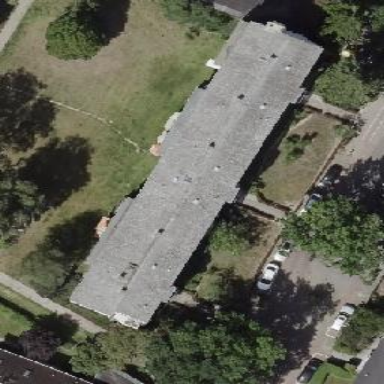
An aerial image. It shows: Image showing building with apartments.